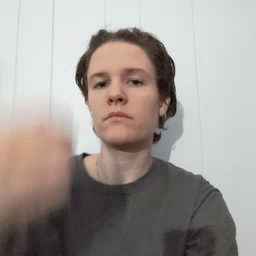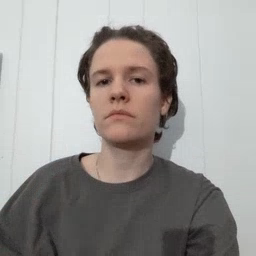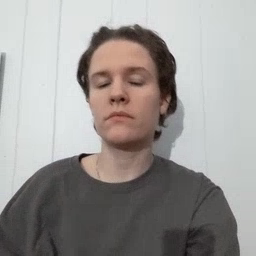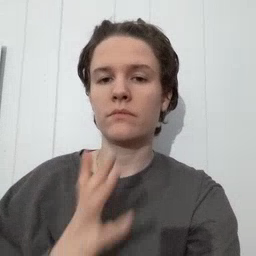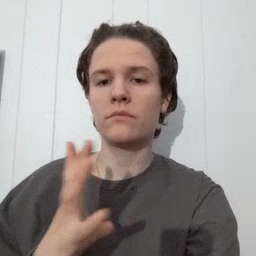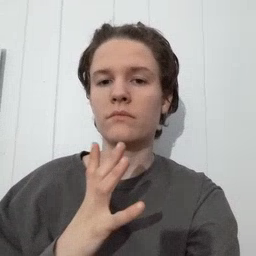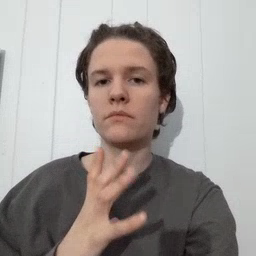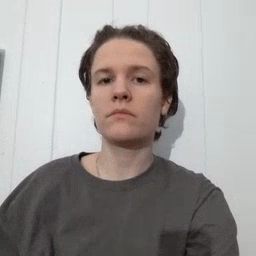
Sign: fine